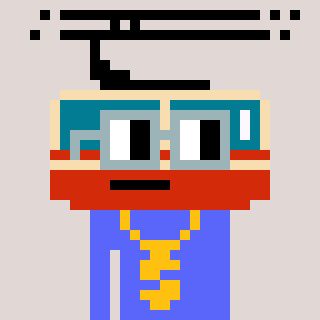
a pixel art character with square dark gray glasses, a tram wagon-shaped head and a purple-colored body on a warm background